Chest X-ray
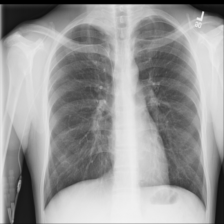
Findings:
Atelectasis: negative
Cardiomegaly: negative
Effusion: negative
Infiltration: positive
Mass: negative
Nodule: negative
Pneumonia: negative
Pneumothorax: negative
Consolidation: negative
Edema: negative
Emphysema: negative
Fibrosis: negative
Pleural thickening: negative
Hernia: negative